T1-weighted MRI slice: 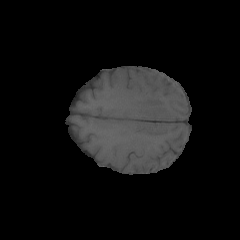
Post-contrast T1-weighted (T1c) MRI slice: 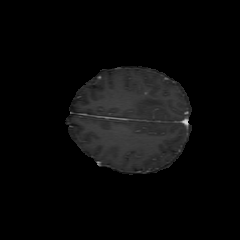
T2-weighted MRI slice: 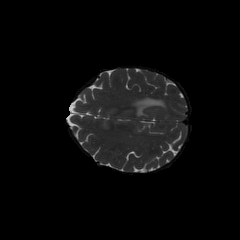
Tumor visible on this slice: yes